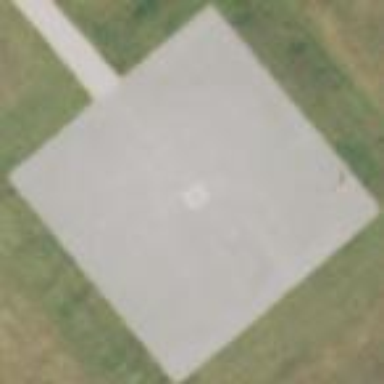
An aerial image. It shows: Image showing helipad at airport.